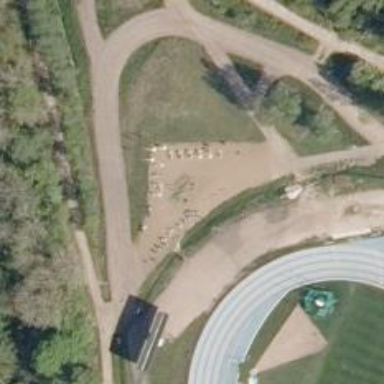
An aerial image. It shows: Fitness station in leisure land.